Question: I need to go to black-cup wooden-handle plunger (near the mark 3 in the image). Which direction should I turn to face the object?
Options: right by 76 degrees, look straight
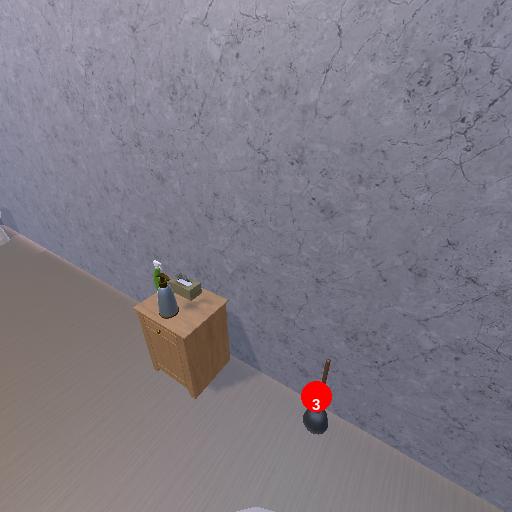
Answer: right by 76 degrees